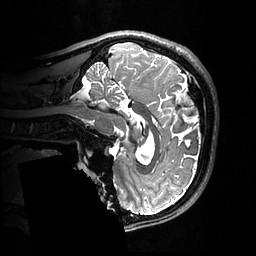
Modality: T2w
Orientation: sagittal
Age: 20
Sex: male
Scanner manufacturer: ge
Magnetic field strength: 3 T
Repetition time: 3.202 s
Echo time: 0.06582 s